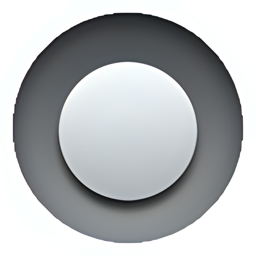
Name: radio button
Emoji: 🔘
Group: Symbols
Sub-group: geometric